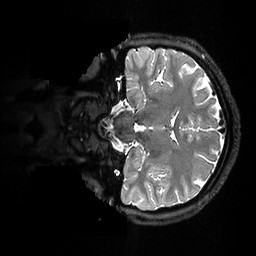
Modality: T2w
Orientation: coronal
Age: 25
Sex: female
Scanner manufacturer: ge
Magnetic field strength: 3 T
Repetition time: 3.248 s
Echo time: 0.0669 s